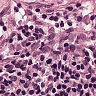
Metastatic tissue present: no